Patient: sex F, age 69
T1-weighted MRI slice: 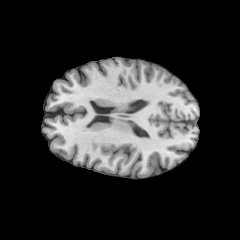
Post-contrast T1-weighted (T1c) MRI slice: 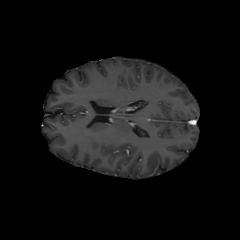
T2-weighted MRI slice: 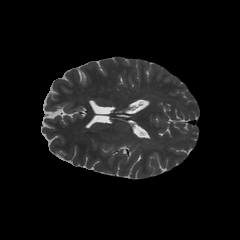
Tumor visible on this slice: no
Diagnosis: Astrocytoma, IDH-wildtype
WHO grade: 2